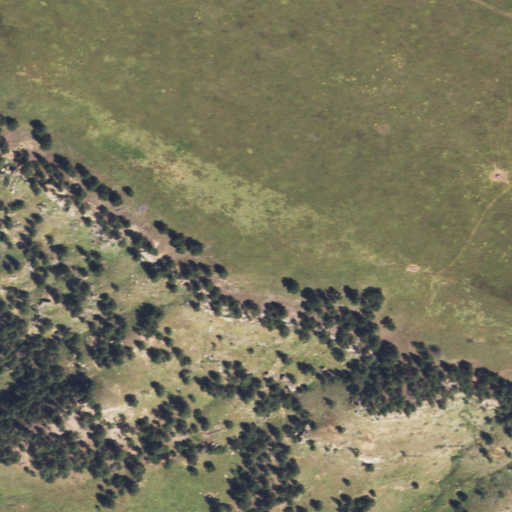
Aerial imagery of mountain in Wyoming named Sandstone Mountain containing grassland, shrub, and evergreen forest